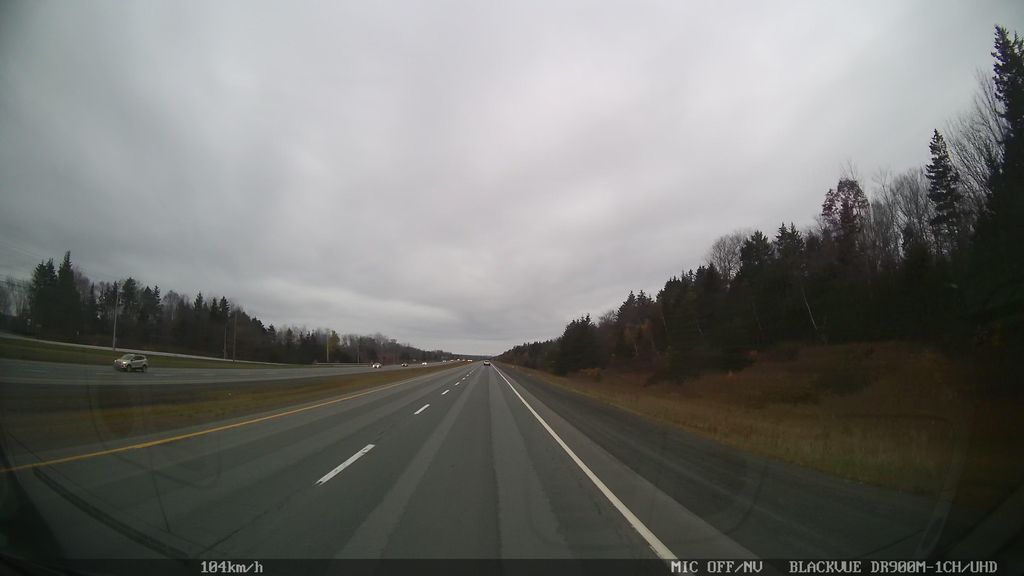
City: halifax